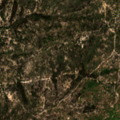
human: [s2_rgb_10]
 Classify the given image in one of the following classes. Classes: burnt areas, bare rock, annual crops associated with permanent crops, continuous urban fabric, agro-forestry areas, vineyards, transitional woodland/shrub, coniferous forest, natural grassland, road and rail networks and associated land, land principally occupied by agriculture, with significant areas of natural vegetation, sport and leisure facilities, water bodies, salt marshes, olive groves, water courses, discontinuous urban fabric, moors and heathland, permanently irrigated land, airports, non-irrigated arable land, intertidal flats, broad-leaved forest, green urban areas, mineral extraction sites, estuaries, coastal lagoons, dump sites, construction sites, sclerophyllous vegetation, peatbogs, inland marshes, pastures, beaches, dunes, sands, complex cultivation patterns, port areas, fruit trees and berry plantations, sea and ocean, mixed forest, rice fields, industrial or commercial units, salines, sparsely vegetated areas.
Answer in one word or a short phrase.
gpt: broad-leaved forest, mixed forest